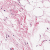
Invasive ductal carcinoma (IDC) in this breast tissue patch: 0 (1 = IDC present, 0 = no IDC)